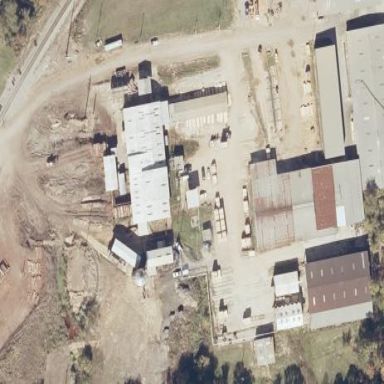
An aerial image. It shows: Industrial area with sawmill. The main product is lumber.